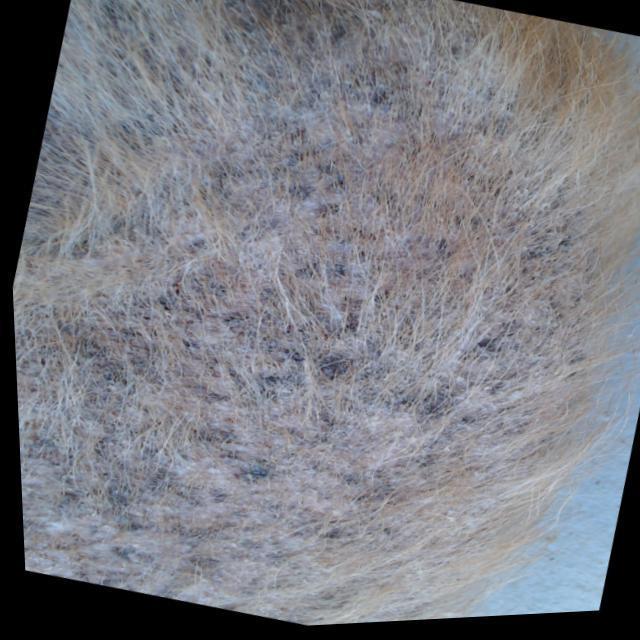
Canine demodicosis (Demodex mange) — caused by Demodex canis mites. Presents with alopecia, follicular papules, pustules, and comedones. Often localized on face and forelimbs.